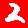
Digit: 2